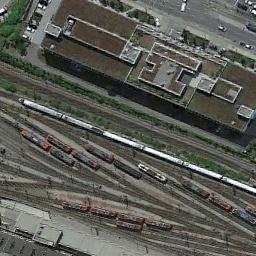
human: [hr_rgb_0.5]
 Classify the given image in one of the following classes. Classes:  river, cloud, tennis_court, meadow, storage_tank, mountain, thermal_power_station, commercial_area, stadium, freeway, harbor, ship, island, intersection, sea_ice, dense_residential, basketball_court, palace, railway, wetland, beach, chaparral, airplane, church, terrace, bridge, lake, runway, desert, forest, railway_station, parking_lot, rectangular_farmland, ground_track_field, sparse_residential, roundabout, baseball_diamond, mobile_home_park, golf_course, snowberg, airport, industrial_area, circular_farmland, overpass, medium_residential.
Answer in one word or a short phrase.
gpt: railway